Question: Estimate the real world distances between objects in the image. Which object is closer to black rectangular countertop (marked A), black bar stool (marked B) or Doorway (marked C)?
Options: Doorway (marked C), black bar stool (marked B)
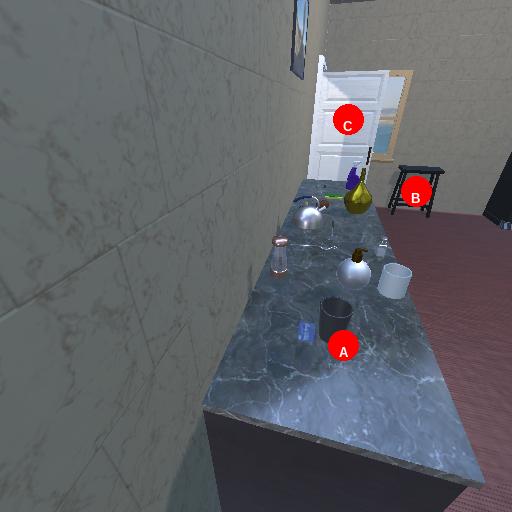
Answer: Doorway (marked C)